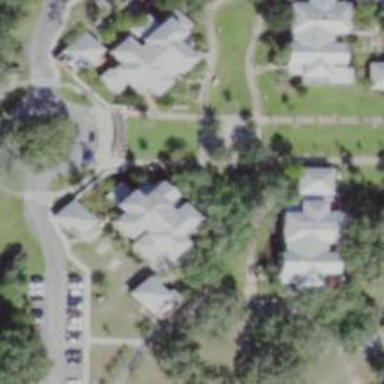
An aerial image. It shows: Residential building part of university campus.